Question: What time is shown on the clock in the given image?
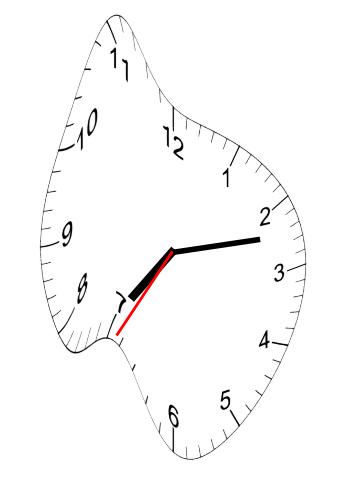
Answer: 07:12:35